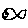
Label: fish